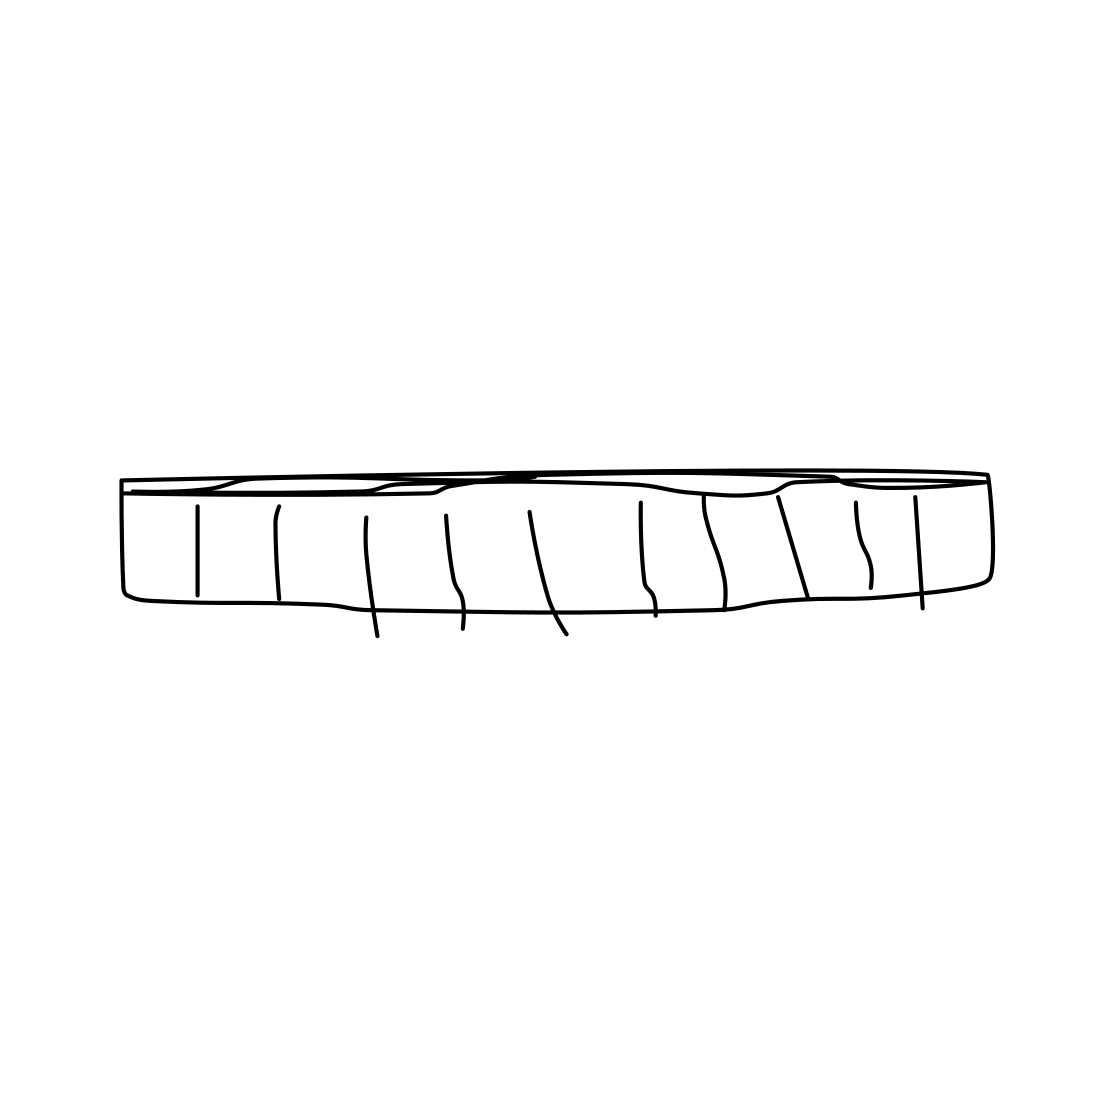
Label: bed